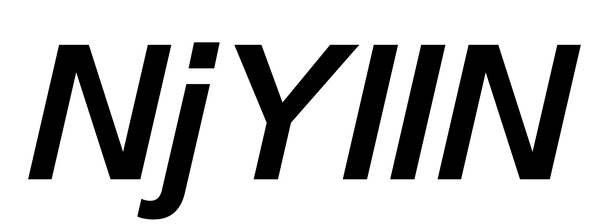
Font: InstrumentSans-Italic_SemiBold_Italic